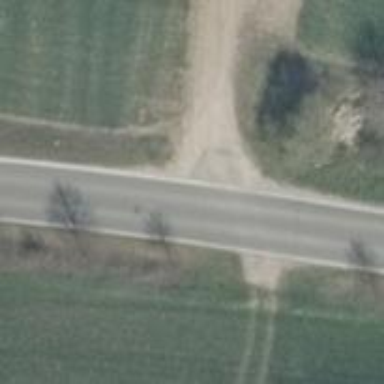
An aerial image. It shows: Tertiary road with asphalt surface.